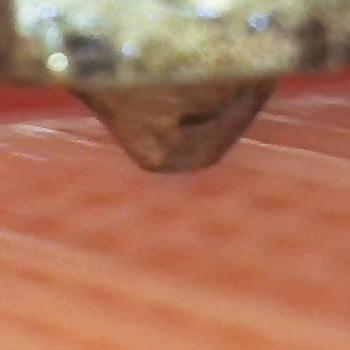
Flow rate: 162%